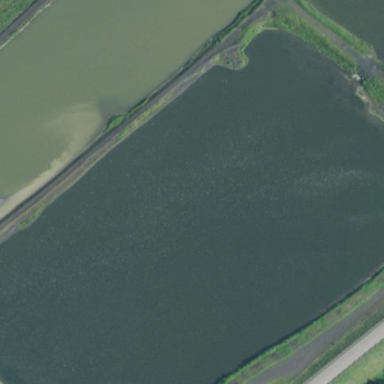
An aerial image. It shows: Reservoir.